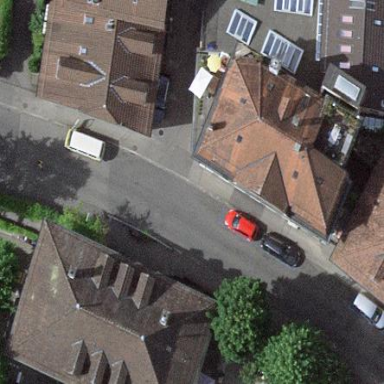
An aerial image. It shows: Part of building.